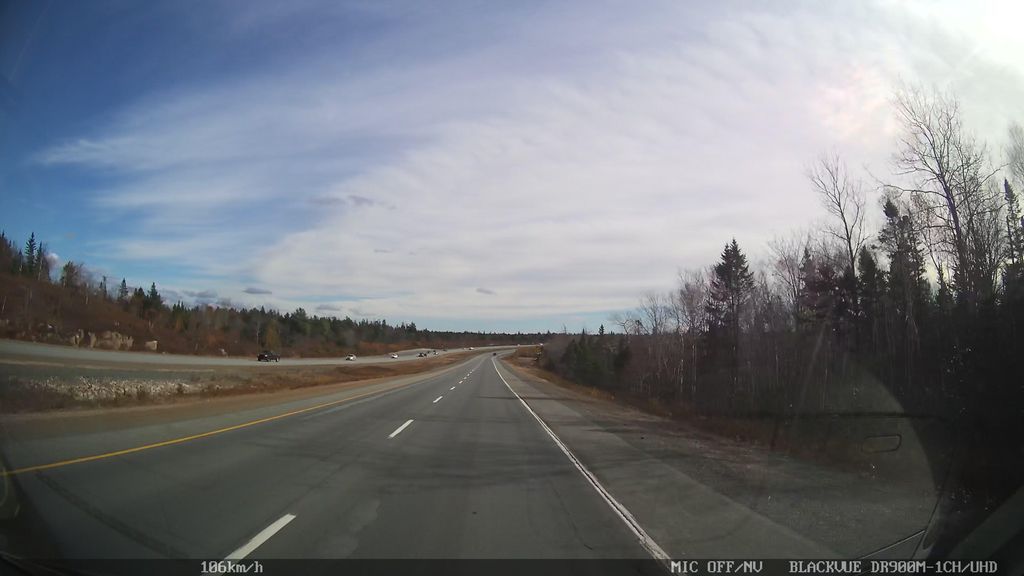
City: halifax